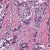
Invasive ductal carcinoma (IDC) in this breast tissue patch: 1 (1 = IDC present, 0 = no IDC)